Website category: sports
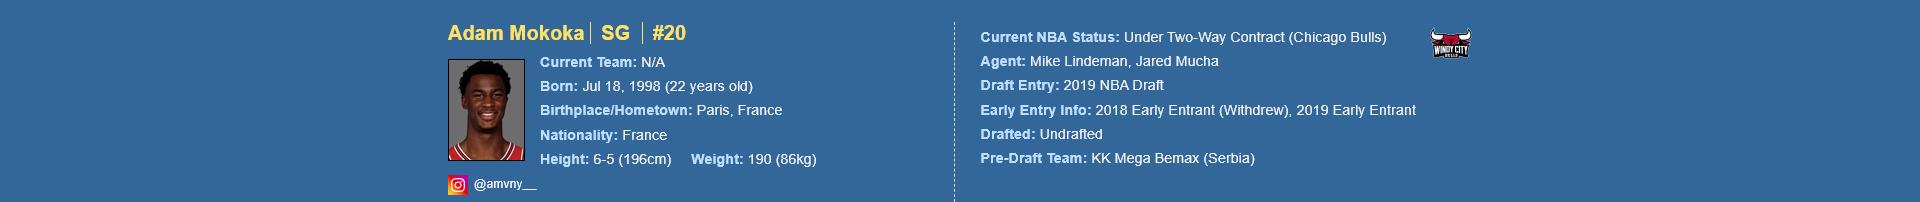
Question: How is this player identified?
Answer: Adam Mokoka

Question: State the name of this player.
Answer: Adam Mokoka

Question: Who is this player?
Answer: Adam Mokoka

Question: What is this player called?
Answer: Adam Mokoka

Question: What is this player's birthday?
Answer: Jul 18, 1998

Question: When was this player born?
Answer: Jul 18, 1998

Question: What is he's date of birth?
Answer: Jul 18, 1998

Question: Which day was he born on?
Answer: Jul 18, 1998

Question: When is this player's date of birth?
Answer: Jul 18, 1998

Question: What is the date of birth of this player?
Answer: Jul 18, 1998

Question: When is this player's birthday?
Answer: Jul 18, 1998

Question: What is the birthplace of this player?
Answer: Paris, France

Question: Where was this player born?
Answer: Paris, France

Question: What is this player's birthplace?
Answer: Paris, France

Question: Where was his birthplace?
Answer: Paris, France

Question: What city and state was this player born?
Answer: Paris, France

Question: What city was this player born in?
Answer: Paris, France

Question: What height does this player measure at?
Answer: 6-5 (196cm)

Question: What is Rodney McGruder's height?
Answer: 6-5 (196cm)

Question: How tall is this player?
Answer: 6-5 (196cm)

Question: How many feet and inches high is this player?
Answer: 6-5 (196cm)

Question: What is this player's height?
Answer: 6-5 (196cm)

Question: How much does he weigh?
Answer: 190 (86kg)

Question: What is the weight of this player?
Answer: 190 (86kg)

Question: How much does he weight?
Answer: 190 (86kg)

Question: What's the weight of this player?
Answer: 190 (86kg)

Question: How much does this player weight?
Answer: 190 (86kg)

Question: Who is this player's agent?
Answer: Mike Lindeman

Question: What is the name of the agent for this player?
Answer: Mike Lindeman

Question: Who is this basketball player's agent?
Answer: Mike Lindeman

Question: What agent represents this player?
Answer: Mike Lindeman